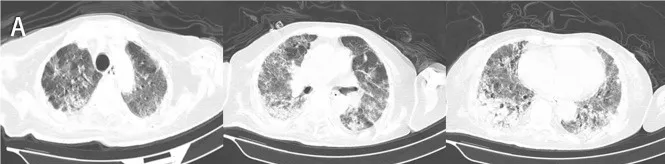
Chest CT of this patient. (A) CT images on day 78 indicate that patchy shadows and GGO increased in the right lower lung lobe but decreased in the left upper lung.
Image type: radiology (ct)